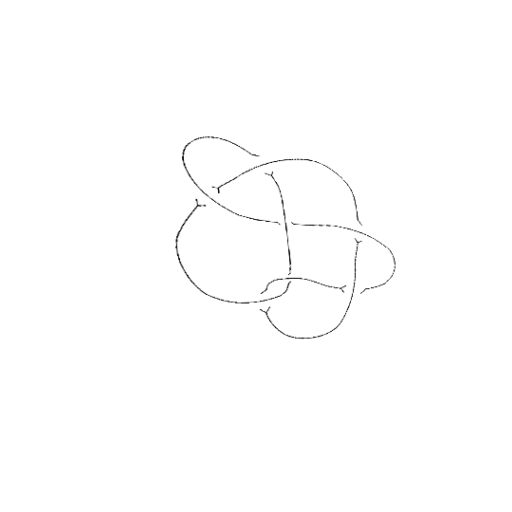
Crossing number: 7